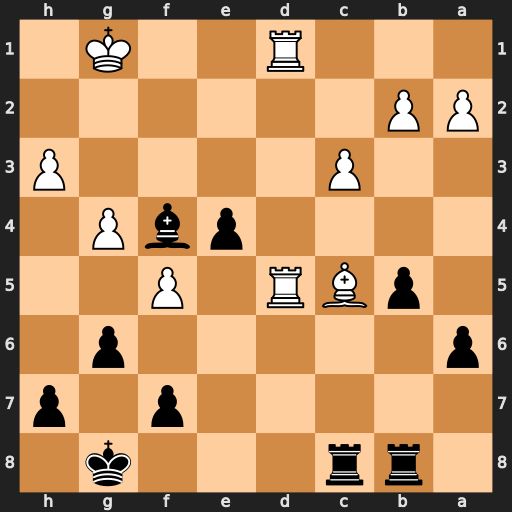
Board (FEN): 1rr3k1/5p1p/p5p1/1pBR1P2/4pbP1/2P4P/PP6/3R2K1
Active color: b
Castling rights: -
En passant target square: -
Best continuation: Rxc5 Rxc5 Be3+ Kf1 Bxc5